Question:
I am using the jQuery accordion feature in the new Dreamweaver. What I want to do is be able to select on an account and open a corresponding PDF for that account.
I am trying to figure out how to link a PDF with an account and have it open in the "content goes here" Container when an account is selected.
Any help would be much appreciated. Thanks.
'''
<!DOCTYPE html>
<html>
<link href="jQueryAssets/jquery.ui.core.min.css" rel="stylesheet" type="text/css">
<link href="jQueryAssets/jquery.ui.theme.min.css" rel="stylesheet" type="text/css">
<link href="jQueryAssets/jquery.ui.accordion.min.css" rel="stylesheet" type="text/css">
<script src="jQueryAssets/jquery-1.8.3.min.js" type="text/javascript"></script>
<script src="jQueryAssets/jquery-ui-1.9.2.accordion.custom.min.js" type="text/javascript"></script>
<body>
<div id="container" style="width:700">
<div id="header" style="background-color:#FFA500;">
<h1 style="margin-bottom:0;">jQuery Test File</h1></div>
<div id="menu" style="background-color:#FFD700;height:278;width:300;float:left;">
<b>Utilities</b><br>
<div id="Accordion1">
<h3><a href="#"> Electric </a></h3>
<div> 3201 New Mexico AV</br>
<br>
4200 Wisconsin Ave</br>
<br>
4545 42nd St NW 312 <br>
4545 42nd St 309</br></div>
<h3><a href="#"> Gas </a></h3>
<div>Anderson Hall<br>
Asbury Bldg</br>
<br>
Asbury Boiler Distribution <br>
Beeghly Bldg.</div>
<h3><a href="#">Water</a></h3>
<div>3500 Nebraska Ave. NW
<br>
3501 Nebraska Ave. NW<br>
4629 Rockwood Pkwy <br>
4745 Massachusetts Ave</div>
</div>
<script type="text/javascript">
$(function() {
$( "#Accordion1" ).accordion();
});
</script>
<div id="footer" style="background-color:#FFA500;clear:both;text-align:center;"></div>
</div>
<div id="content" style="background-color:#EEEEEE;height:278px;width:400px;float:left;">
Content goes here</div>
</body>
</html>
'''
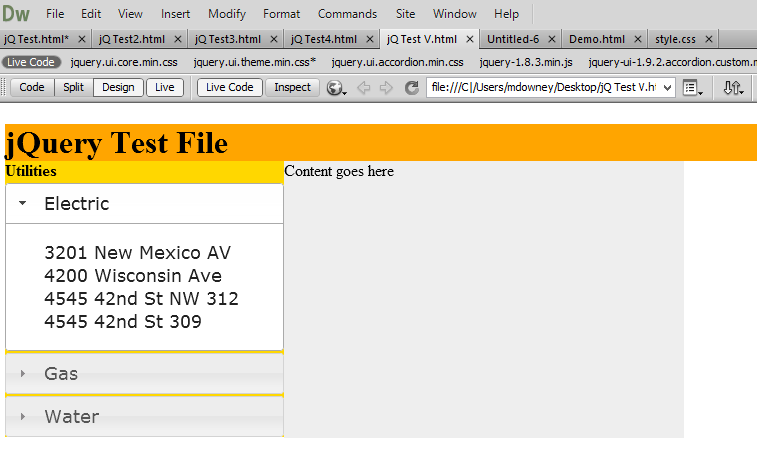
Answer: 1) This has nothing to do with Dreamweaver, it's only a code editor.
2) Use an Iframe.
'''
<a href="myfile.pdf" target="viewframe">3501 Nebraska Ave. NW</a>
<iframe name="viewframe" style="display:block;height:400px;"></iframe>
'''